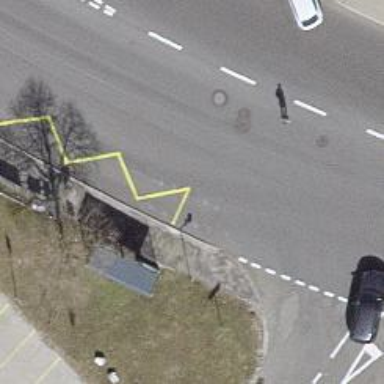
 serving as platform for public transportation."